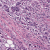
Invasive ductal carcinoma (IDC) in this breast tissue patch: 1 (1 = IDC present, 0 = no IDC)